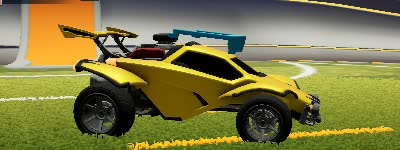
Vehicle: octane